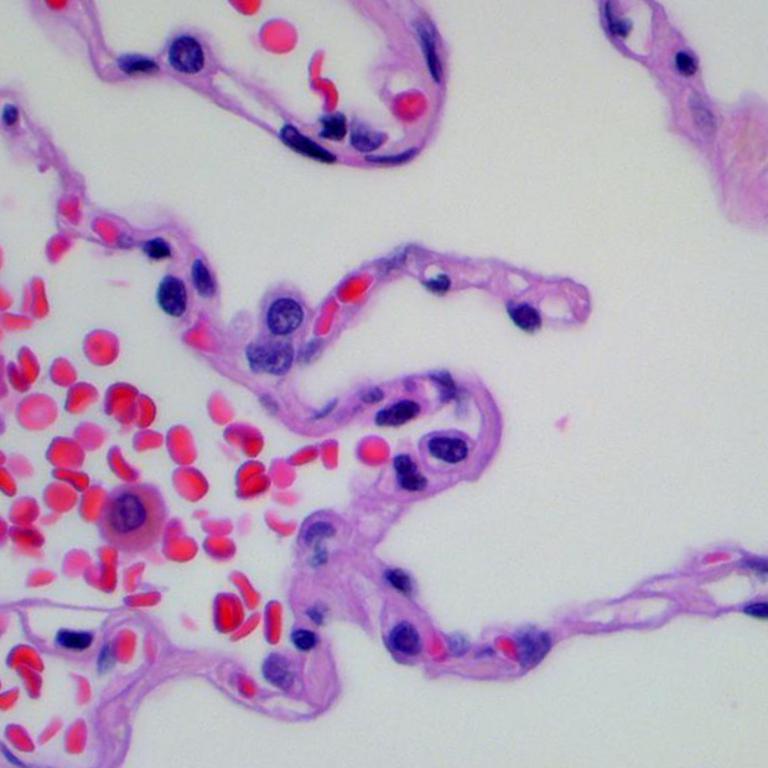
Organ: lung
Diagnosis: benign